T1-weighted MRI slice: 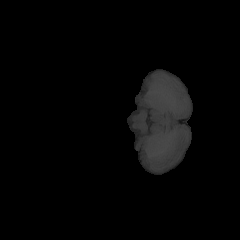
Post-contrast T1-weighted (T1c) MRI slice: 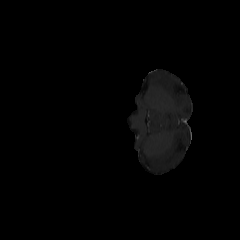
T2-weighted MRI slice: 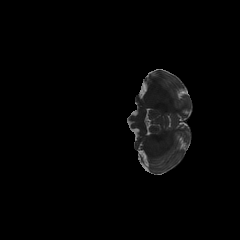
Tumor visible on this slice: no